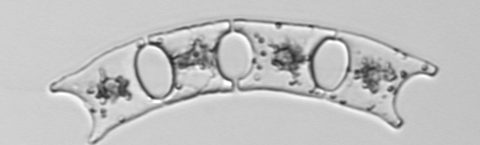
Label: Eucampia